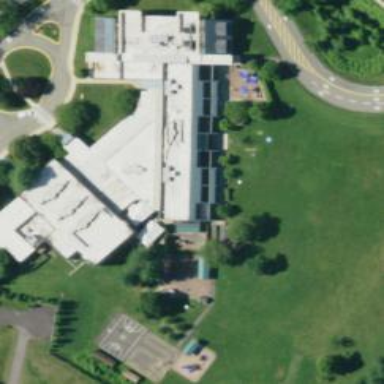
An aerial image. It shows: School.